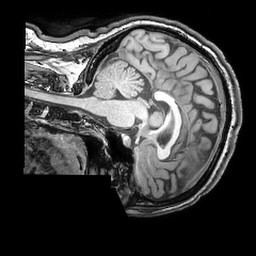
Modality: T1w
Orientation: sagittal
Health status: ill
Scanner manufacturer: philips
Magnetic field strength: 3 T
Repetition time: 0.007 s
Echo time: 0.0035 s